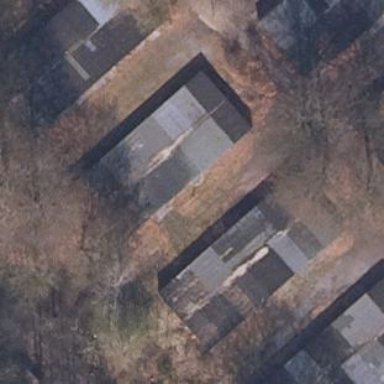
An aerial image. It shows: Group of garages.